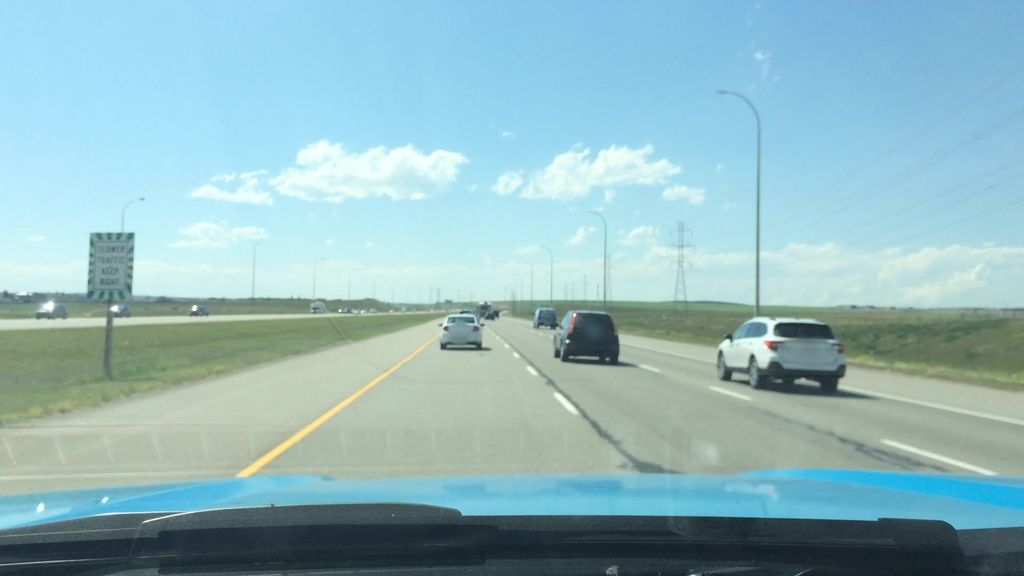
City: calgary